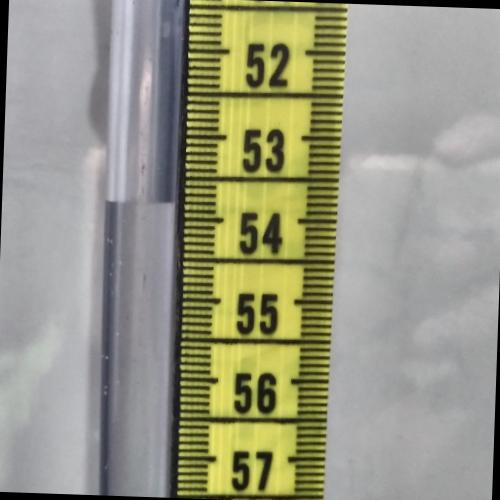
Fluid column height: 53.8 cm